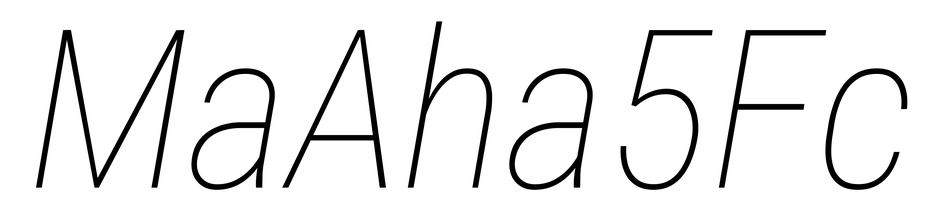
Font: Roboto-Italic_Condensed_Thin_Italic